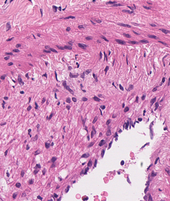
Tumor epithelial tissue: no
Tumor-associated stroma tissue: yes
Normal tissue: no